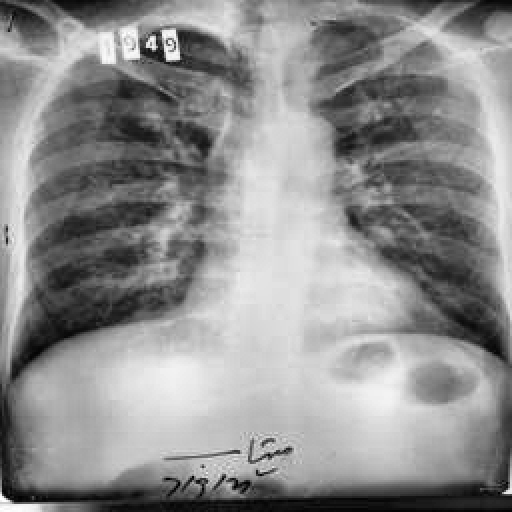
Finding: TUBERCULOSIS